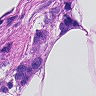
Metastatic tissue present: yes